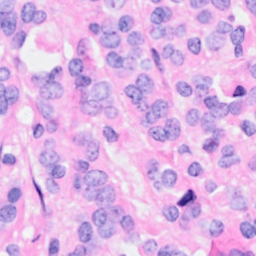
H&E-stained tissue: Breast